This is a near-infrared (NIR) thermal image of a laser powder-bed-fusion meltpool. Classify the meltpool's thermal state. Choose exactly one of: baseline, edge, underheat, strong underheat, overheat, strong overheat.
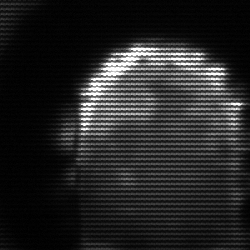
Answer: baseline